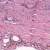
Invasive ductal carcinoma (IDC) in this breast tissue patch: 0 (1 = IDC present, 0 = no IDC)